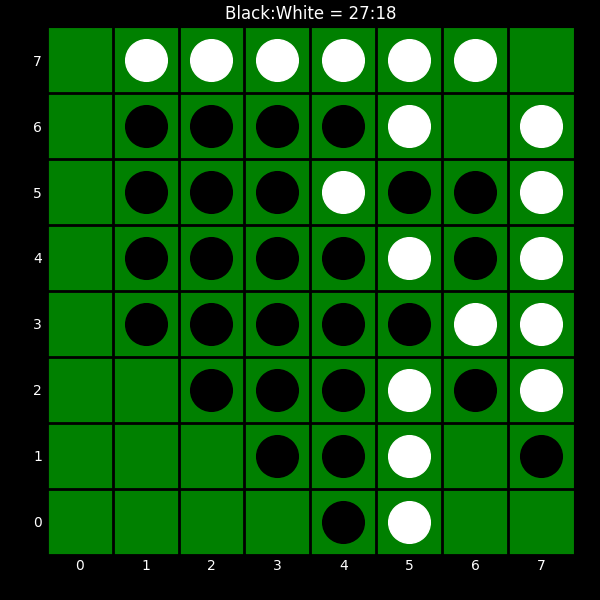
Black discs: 27
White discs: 18